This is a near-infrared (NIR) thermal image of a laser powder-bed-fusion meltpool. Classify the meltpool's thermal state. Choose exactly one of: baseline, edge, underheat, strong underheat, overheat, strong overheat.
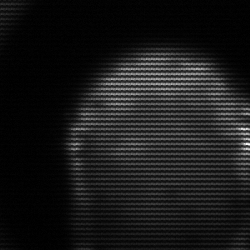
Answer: edge